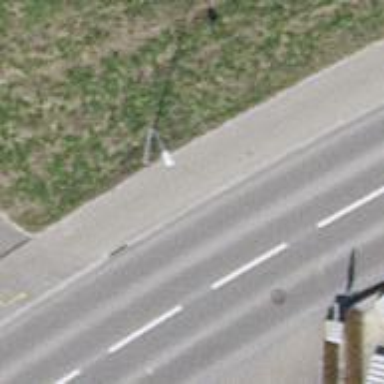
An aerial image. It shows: Pole serving as support.